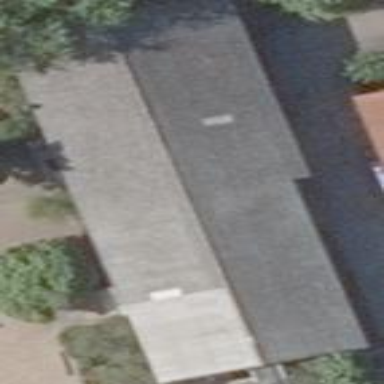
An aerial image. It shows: Building serving as canteen.